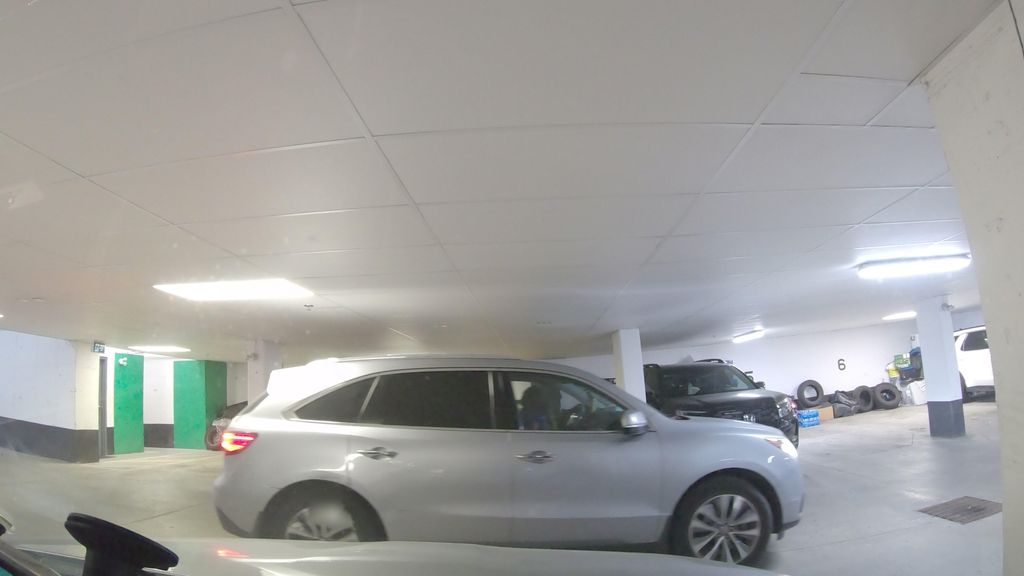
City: toronto